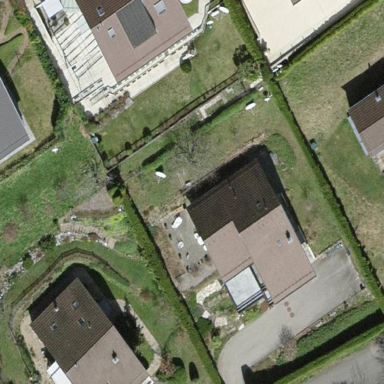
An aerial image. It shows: Simple and straightforward house.